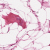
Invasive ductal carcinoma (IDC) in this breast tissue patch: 0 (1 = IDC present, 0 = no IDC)